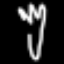
Label: fork